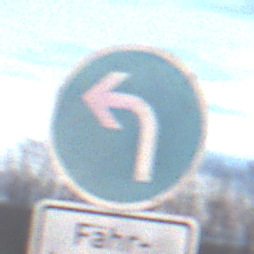
Verkehrszeichen: VorgeschriebeneFahrtrichtungLinks
Zusatzzeichen unten: SonstigeFahrzeugePersonengruppenFrei4
Umgebung: Outdoor, Nature
Tageszeit: SunriseSunset
Wetter: PartlyCloudy
Licht: Natural
Jahreszeit: NotSpecified
Kontrast: LowContrast